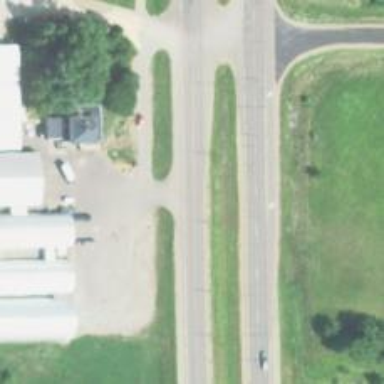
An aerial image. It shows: Secondary road with asphalt surface.